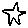
Label: star